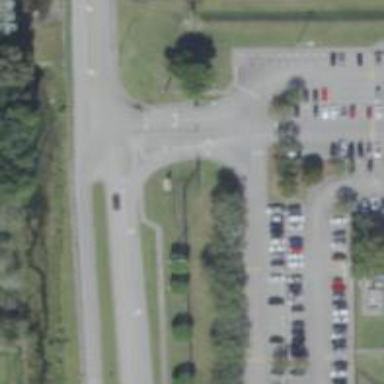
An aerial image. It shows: Unmarked crossing on the road.